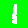
Digit: 1